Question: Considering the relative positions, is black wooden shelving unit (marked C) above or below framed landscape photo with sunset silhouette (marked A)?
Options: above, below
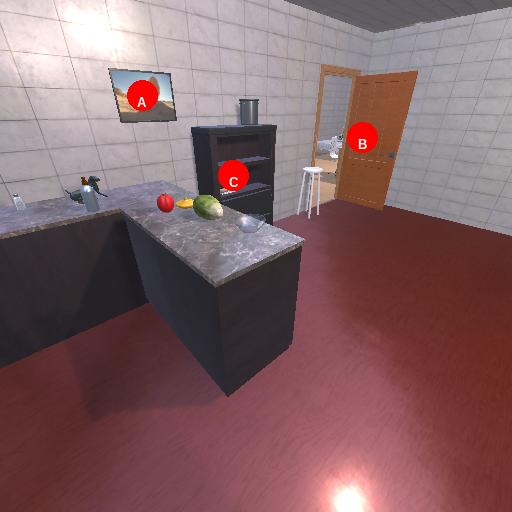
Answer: above